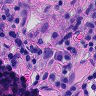
Metastatic tissue present: no